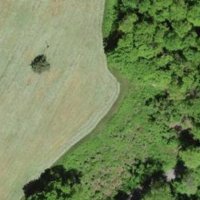
EUNIS habitat code: 25
Species observed at this site:
Fagus sylvatica